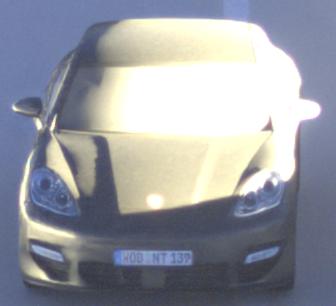
Make: Porsche
Model: Panamera
Detailed model: Panamera (970)
Model produced from: 2010/05
Model produced until: 2013/04
Doors: 5
Color: gray
Road condition: dry road
Daytime: sunrise or sunset
Contrast: low contrast